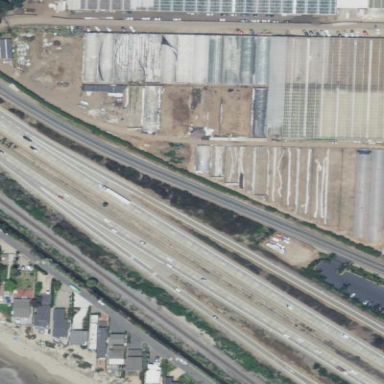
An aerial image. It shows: Greenhouse.